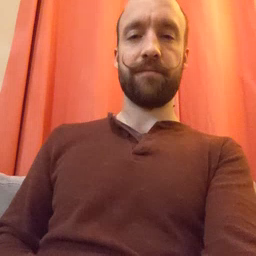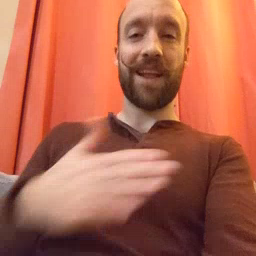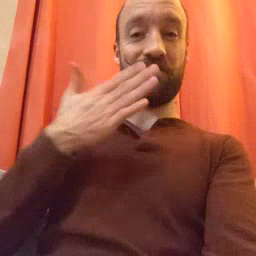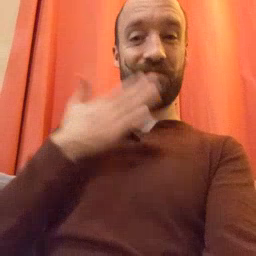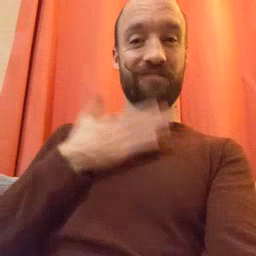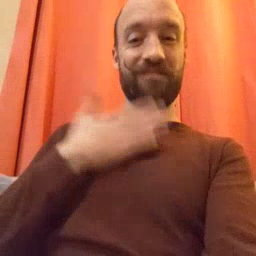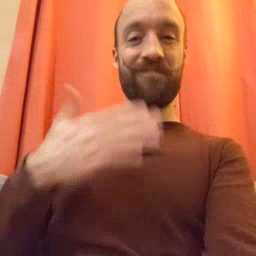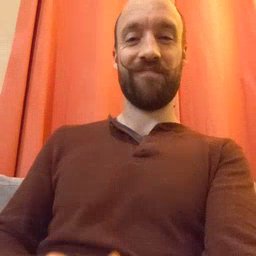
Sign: happy